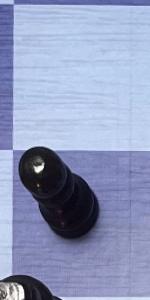
Label: Pawn_Black